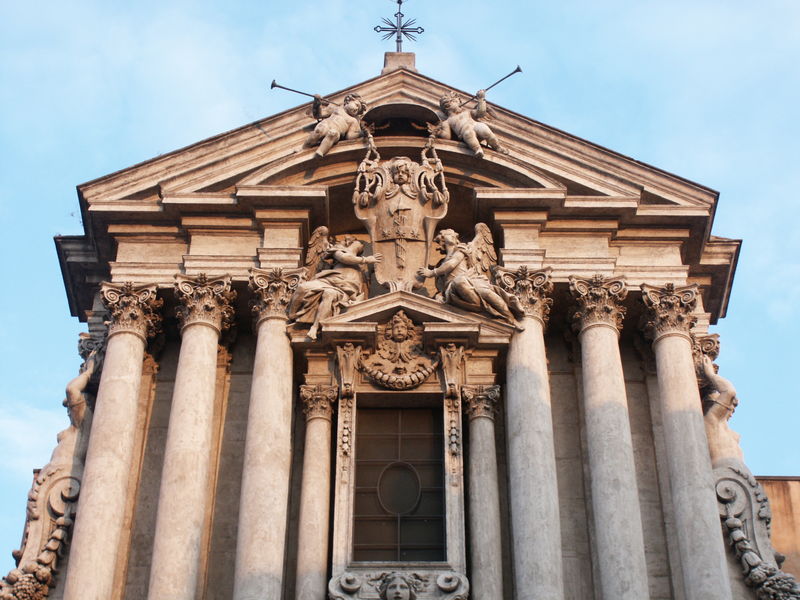
Titel: Rom, S. Vincenzo ed Anastasio
Künstler: Martino d. J. Longhi
Standort: Rom, S. Vincenzo ed Anastasio (EU - I - Latium)
Schlagwörter: blau, flügel, himmel, fenster, säule, säulen, architektur, gesicht, rahmen, stein, gitter, kirche, oval, engel, fotos, bogen, fassade, giebel, tor, foto, kreuz, kapitelle, girlanden, portal, wappen, gesims, manierismus, trompeten, putten, beil, kapitel, giebeldach, trompete